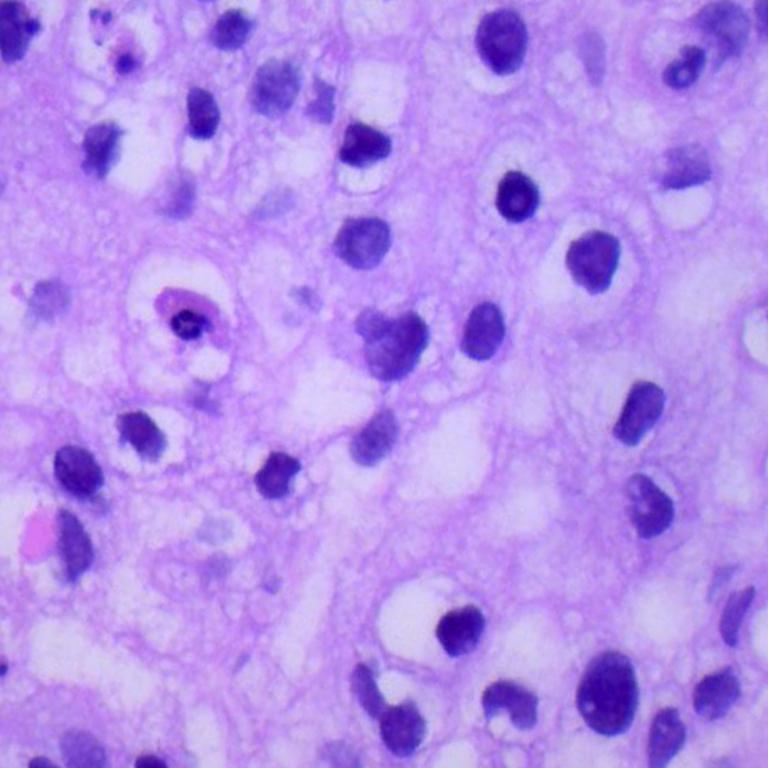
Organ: lung
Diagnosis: squamous carcinomas